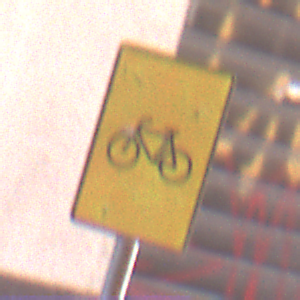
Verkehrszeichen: RadverkehrOhnePfeilsymbol
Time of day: MorningAfternoon
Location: Outdoor (Urban)
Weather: Clear
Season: NotSpecified
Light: Natural